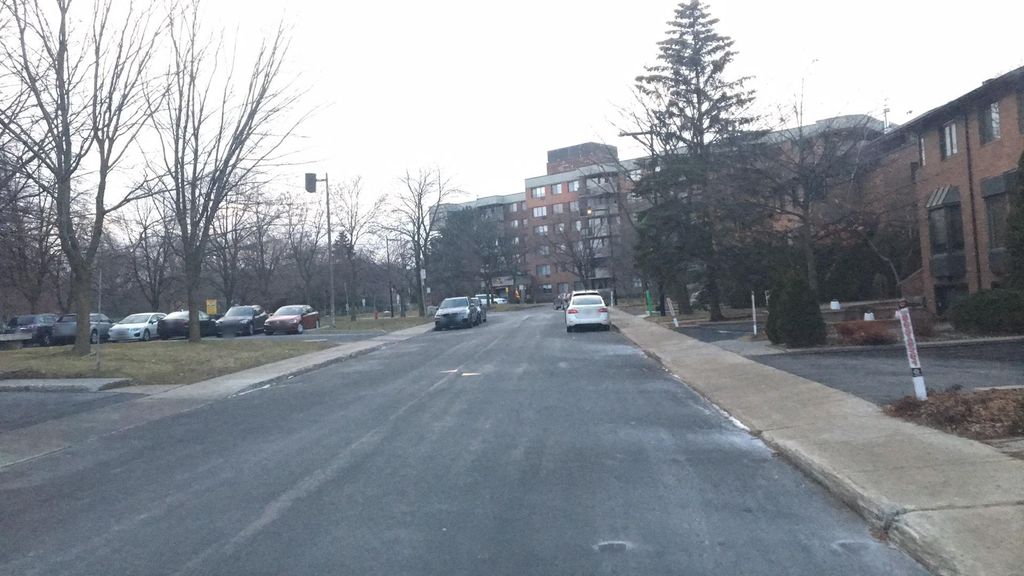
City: montreal